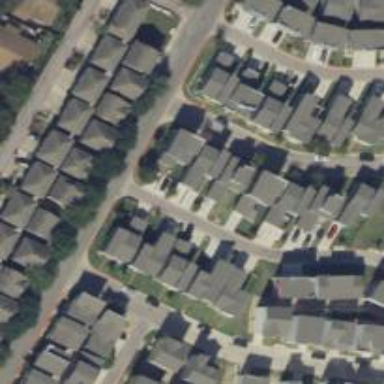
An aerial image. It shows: Living street.